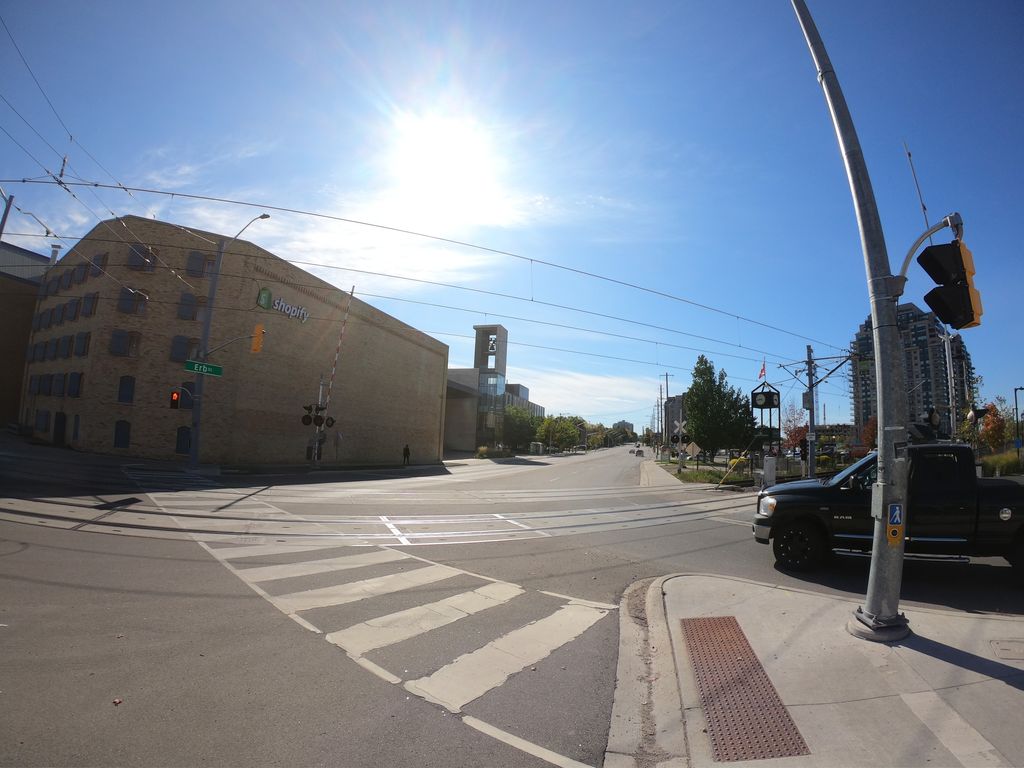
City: kitchener-waterloo